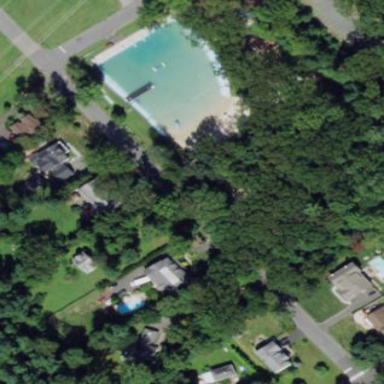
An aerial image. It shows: Outdoor swimming pool on leisure land.